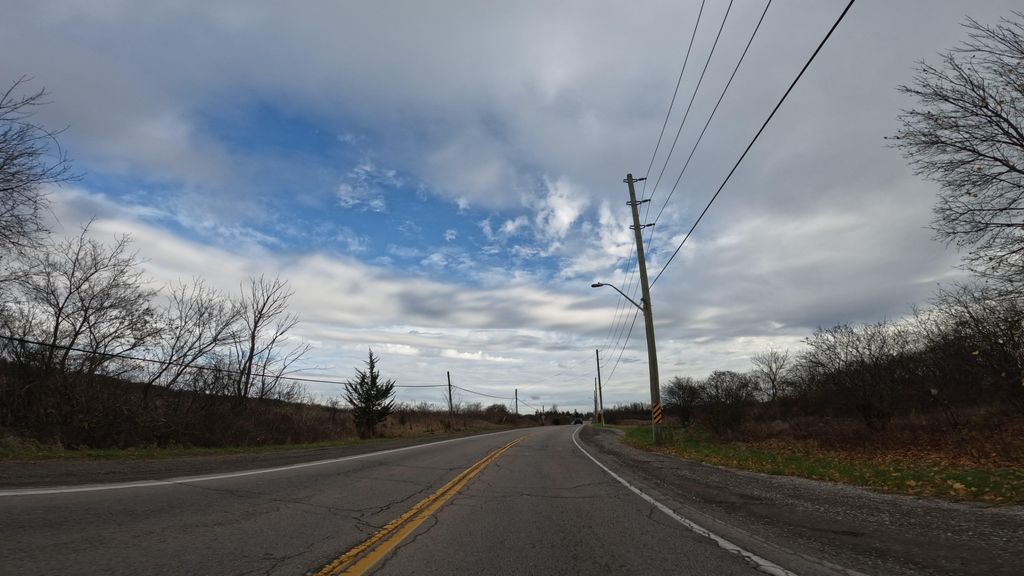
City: hamilton